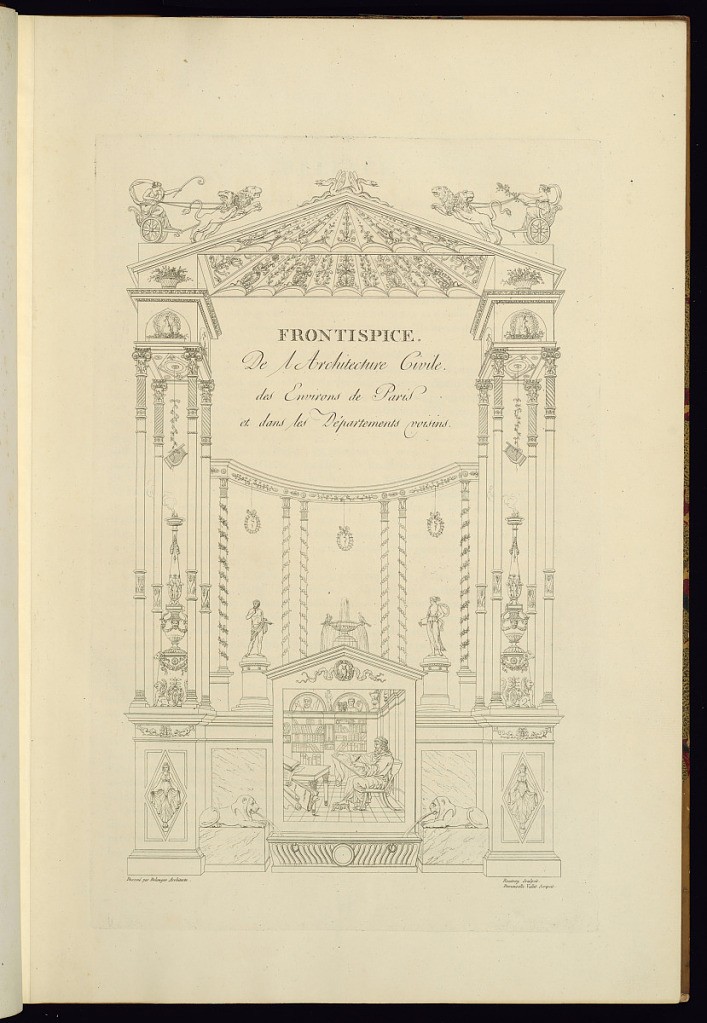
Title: Frontispiece
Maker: François-Joseph Bélanger, French, 1744–1818
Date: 1812
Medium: Etching and engraving on paper
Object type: Bound Print
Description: Frontispiece with the title lettered in the center framed by a pavilion with columns, a fountain, statues on plinths, incense burners, and a pediment above. Below, a vignette with a seated man, writing on a tablet surrounded by bookshelves, flanked by lion fountains, featuring Empire style motifs and ornament. The plate is signed.